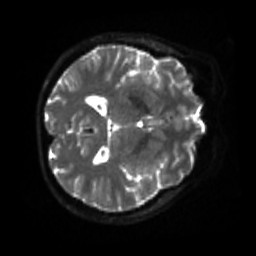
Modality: sbref
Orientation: axial
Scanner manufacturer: siemens
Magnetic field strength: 3 T
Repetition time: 4 s
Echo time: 0.0594 s